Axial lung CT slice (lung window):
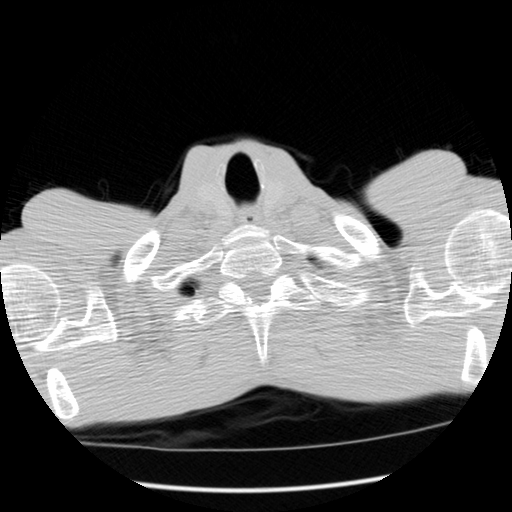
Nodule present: no